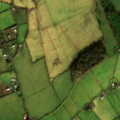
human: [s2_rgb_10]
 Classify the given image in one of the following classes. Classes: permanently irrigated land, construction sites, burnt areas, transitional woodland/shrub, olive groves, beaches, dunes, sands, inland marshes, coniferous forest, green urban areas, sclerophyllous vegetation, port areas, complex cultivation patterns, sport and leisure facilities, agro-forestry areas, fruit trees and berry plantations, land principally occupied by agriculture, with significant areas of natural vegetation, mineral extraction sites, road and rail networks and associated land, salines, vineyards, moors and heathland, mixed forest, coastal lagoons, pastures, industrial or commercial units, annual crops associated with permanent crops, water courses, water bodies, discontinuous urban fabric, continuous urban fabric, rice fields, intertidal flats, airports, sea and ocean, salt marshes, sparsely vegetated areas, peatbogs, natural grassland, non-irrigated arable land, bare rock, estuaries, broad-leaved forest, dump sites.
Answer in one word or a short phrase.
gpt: pastures